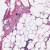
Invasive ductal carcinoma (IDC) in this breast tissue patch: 0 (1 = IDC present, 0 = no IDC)